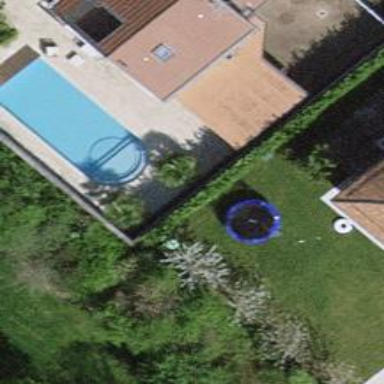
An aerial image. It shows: Swimming pool located in leisure land.